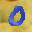
Label: 0